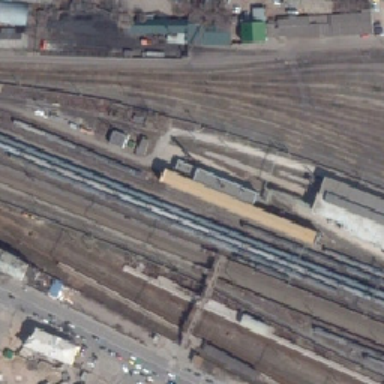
Some buildings are near the big station .